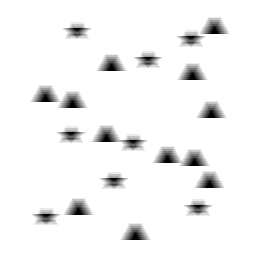
Squares: 0
Triangles: 12
Stars: 8
Total shapes: 20